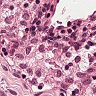
Metastatic tissue present: no